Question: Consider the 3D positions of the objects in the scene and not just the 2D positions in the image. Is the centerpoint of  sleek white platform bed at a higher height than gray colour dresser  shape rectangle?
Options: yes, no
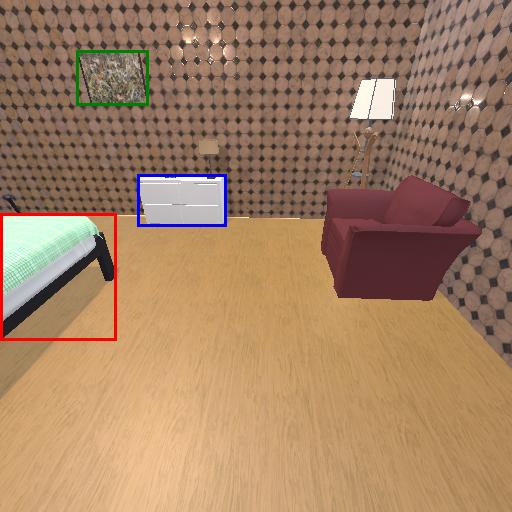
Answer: yes